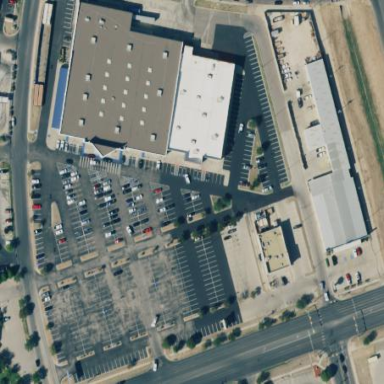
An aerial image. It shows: Retail area.